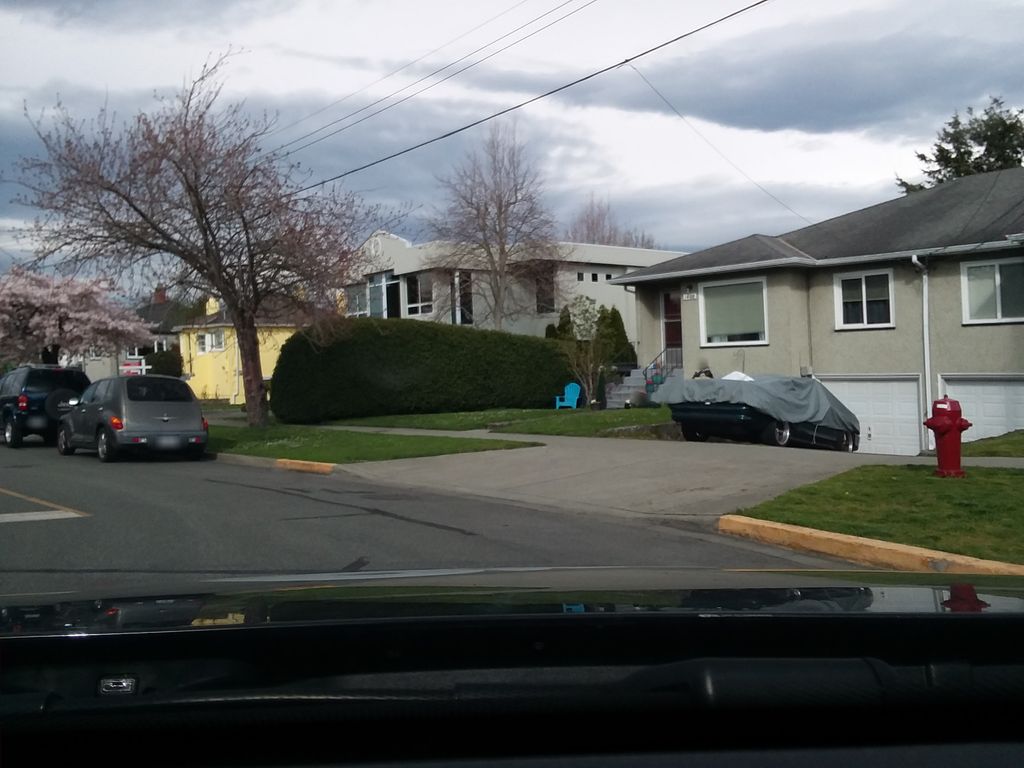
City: victoria